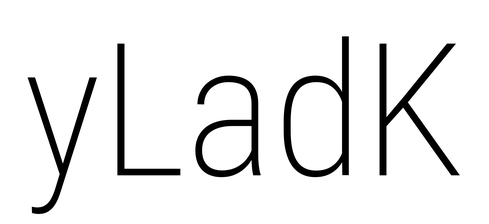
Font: Roboto_Condensed_ExtraLight